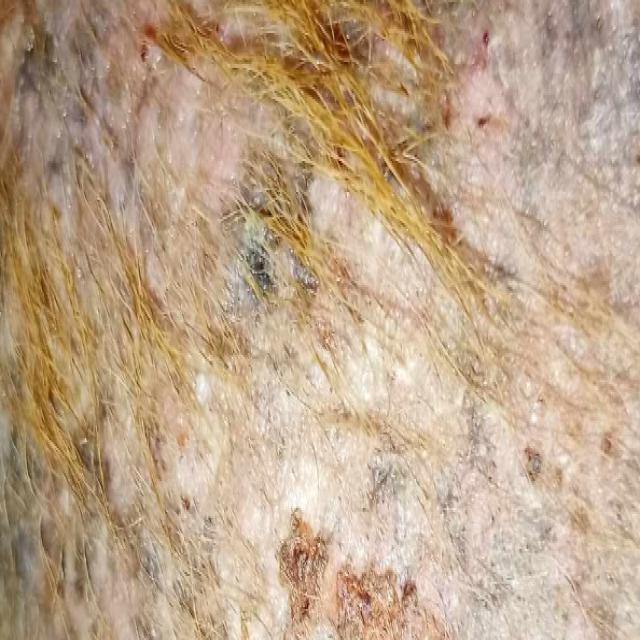
Canine demodicosis (Demodex mange) — caused by Demodex canis mites. Presents with alopecia, follicular papules, pustules, and comedones. Often localized on face and forelimbs.